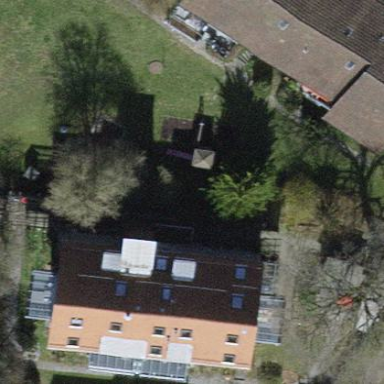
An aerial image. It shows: Gabled roof tile apartment building.